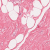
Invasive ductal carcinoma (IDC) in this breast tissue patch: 0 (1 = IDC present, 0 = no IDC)